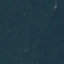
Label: Forest